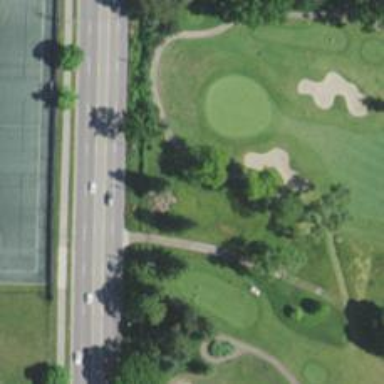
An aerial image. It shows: Service road designated as golf cart path.